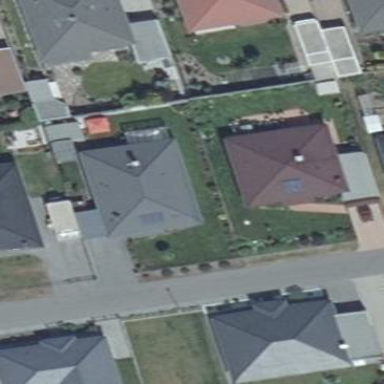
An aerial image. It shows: Detached building with hipped roof.